Field crop: maize
Growth stage: 2
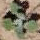
Species: chenopodium